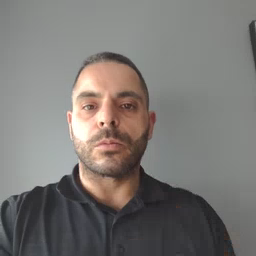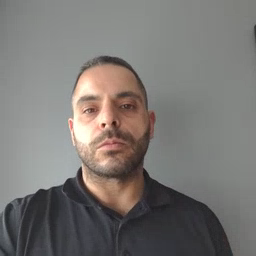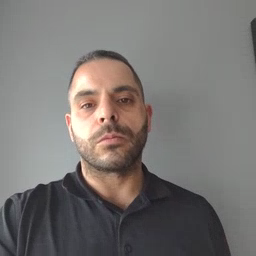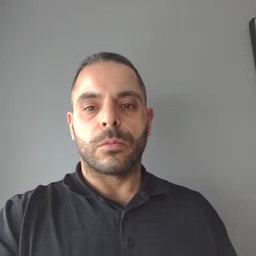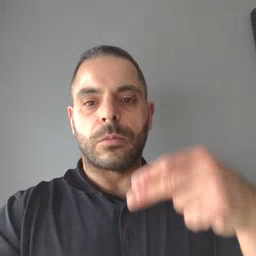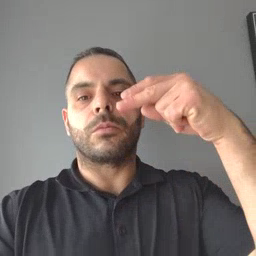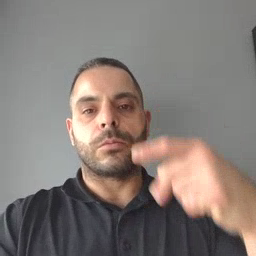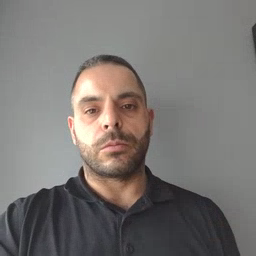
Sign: high